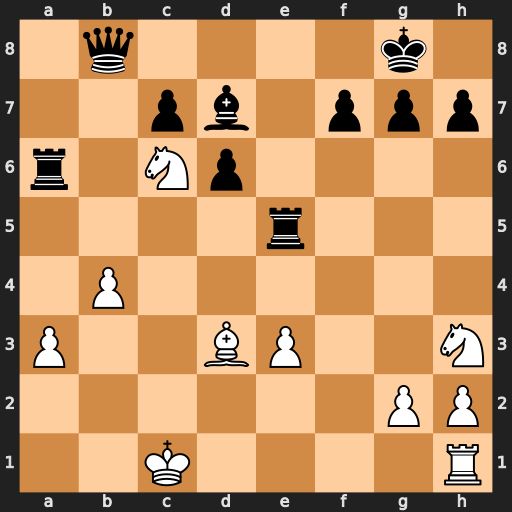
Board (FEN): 1q4k1/2pb1ppp/r1Np4/4r3/1P6/P2BP2N/6PP/2K4R
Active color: w
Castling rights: -
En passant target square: -
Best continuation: Nxb8 Rxa3 Nxd7